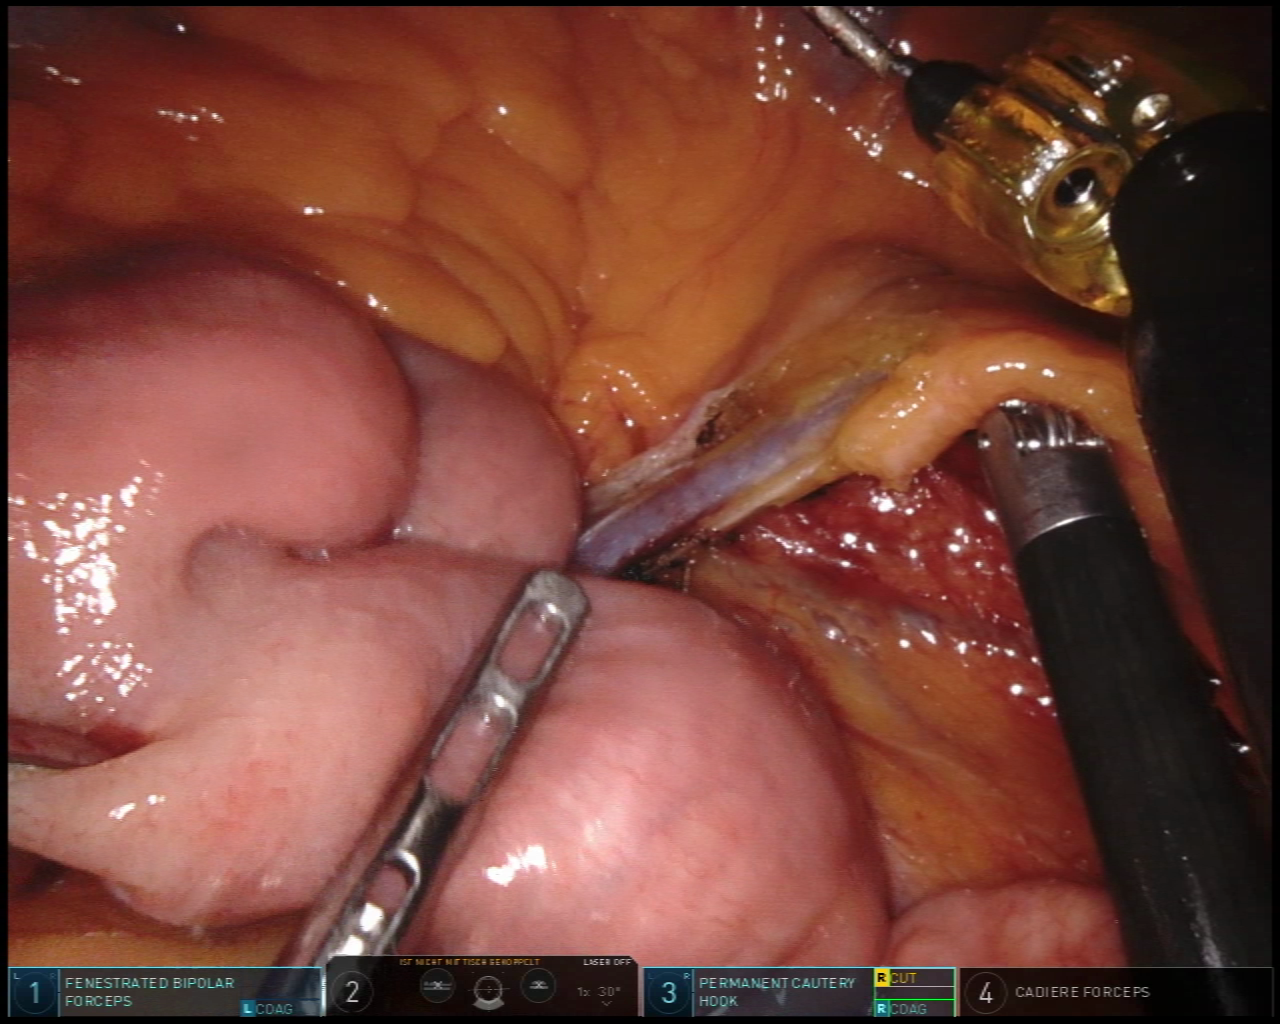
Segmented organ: intestinal_veins
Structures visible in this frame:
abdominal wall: no
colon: no
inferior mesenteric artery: no
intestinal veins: yes
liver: no
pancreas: no
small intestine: yes
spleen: no
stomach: no
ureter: no
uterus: no
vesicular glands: no